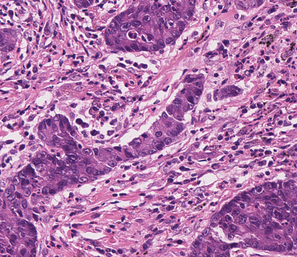
Tumor epithelial tissue: yes
Tumor-associated stroma tissue: yes
Normal tissue: no